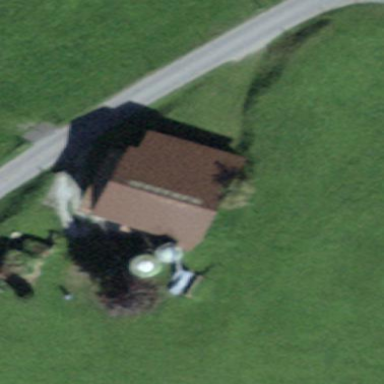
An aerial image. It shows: Barn.